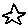
Label: star